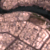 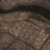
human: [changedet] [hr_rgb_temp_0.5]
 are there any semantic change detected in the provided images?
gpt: No change was made.